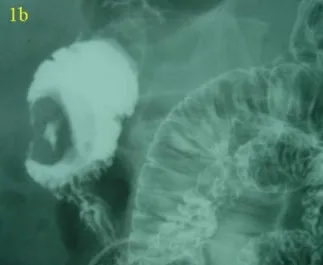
(b) Hypotonic duodenography showing the donuts-shape tumor in the duodenum.
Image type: radiology (x_ray)